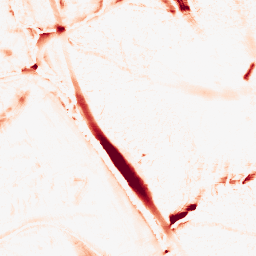
Category: morphological
Decomposition family: morphological_ellipse
Decomposition parameters: operation: opening
width: 20
height: 30
Upsampling method: bspline
Upsampling parameters: scale: 4
Upsampling scale: 4